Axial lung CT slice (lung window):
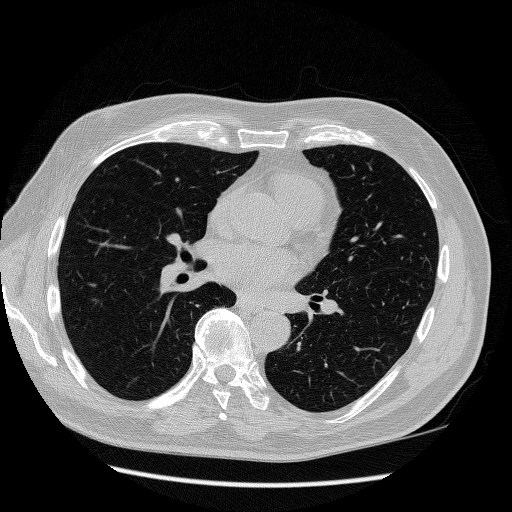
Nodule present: no